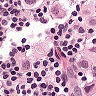
Metastatic tissue present: yes